Question: I am trying to open file in cmd command. However, this is popping up:

'''
C:\Users\user\Desktop\CIV4210\Research\Package for FYP>cd "data and code"
C:\Users\user\Desktop\CIV4210\Research\Package for FYP\data and code>cd PMEB.Main.py
The system cannot find the path specified.
'''
Any recommendation would be greatly appreciated!
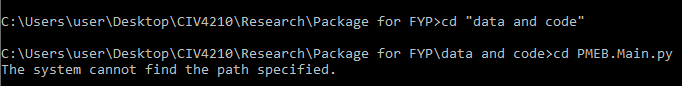
Answer: I guess your filename is wrong. Do not use a '.' inside your filename. After the '.' the file extension should follow.
First check if you have python installed by just typing 'python' or 'python3'. If a it shows a version number python is open in an interactive shell. Close it by typing 'exit()' and hitting enter. Than try to execute your '.py' file by typing 'python your_filename.py'.